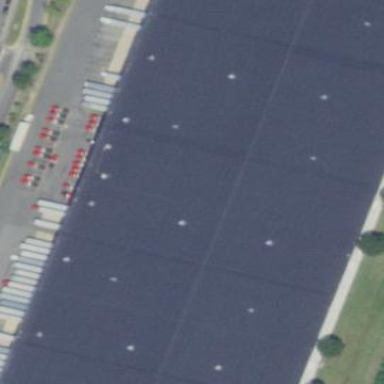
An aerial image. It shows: Silver warehouse building.